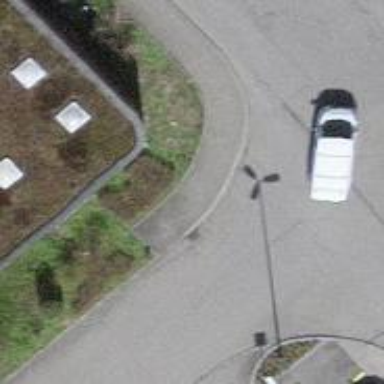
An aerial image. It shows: Kerb serving as barrier.